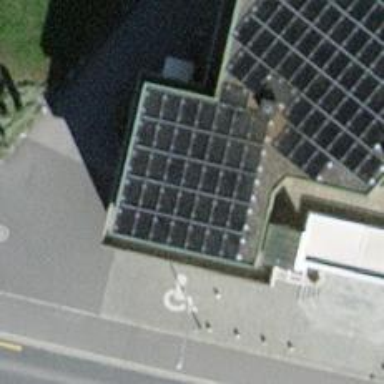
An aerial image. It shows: Small solar photovoltaic panel generator on the roof of building.